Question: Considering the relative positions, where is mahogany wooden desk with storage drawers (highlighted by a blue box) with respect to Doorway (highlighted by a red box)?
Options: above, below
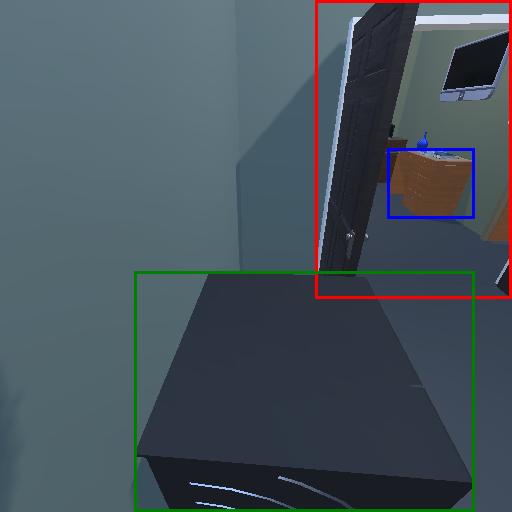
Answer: above